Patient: sex M, age 65
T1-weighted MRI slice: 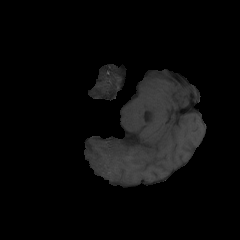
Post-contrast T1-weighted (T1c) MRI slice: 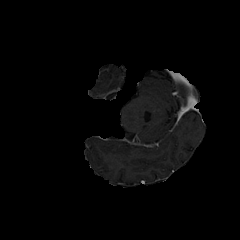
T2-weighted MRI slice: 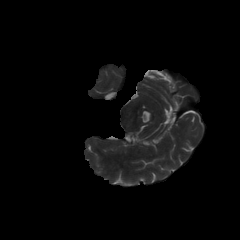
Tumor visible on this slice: no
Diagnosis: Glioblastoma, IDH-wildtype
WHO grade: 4